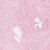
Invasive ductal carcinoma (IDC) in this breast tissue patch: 0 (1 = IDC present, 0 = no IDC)